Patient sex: M
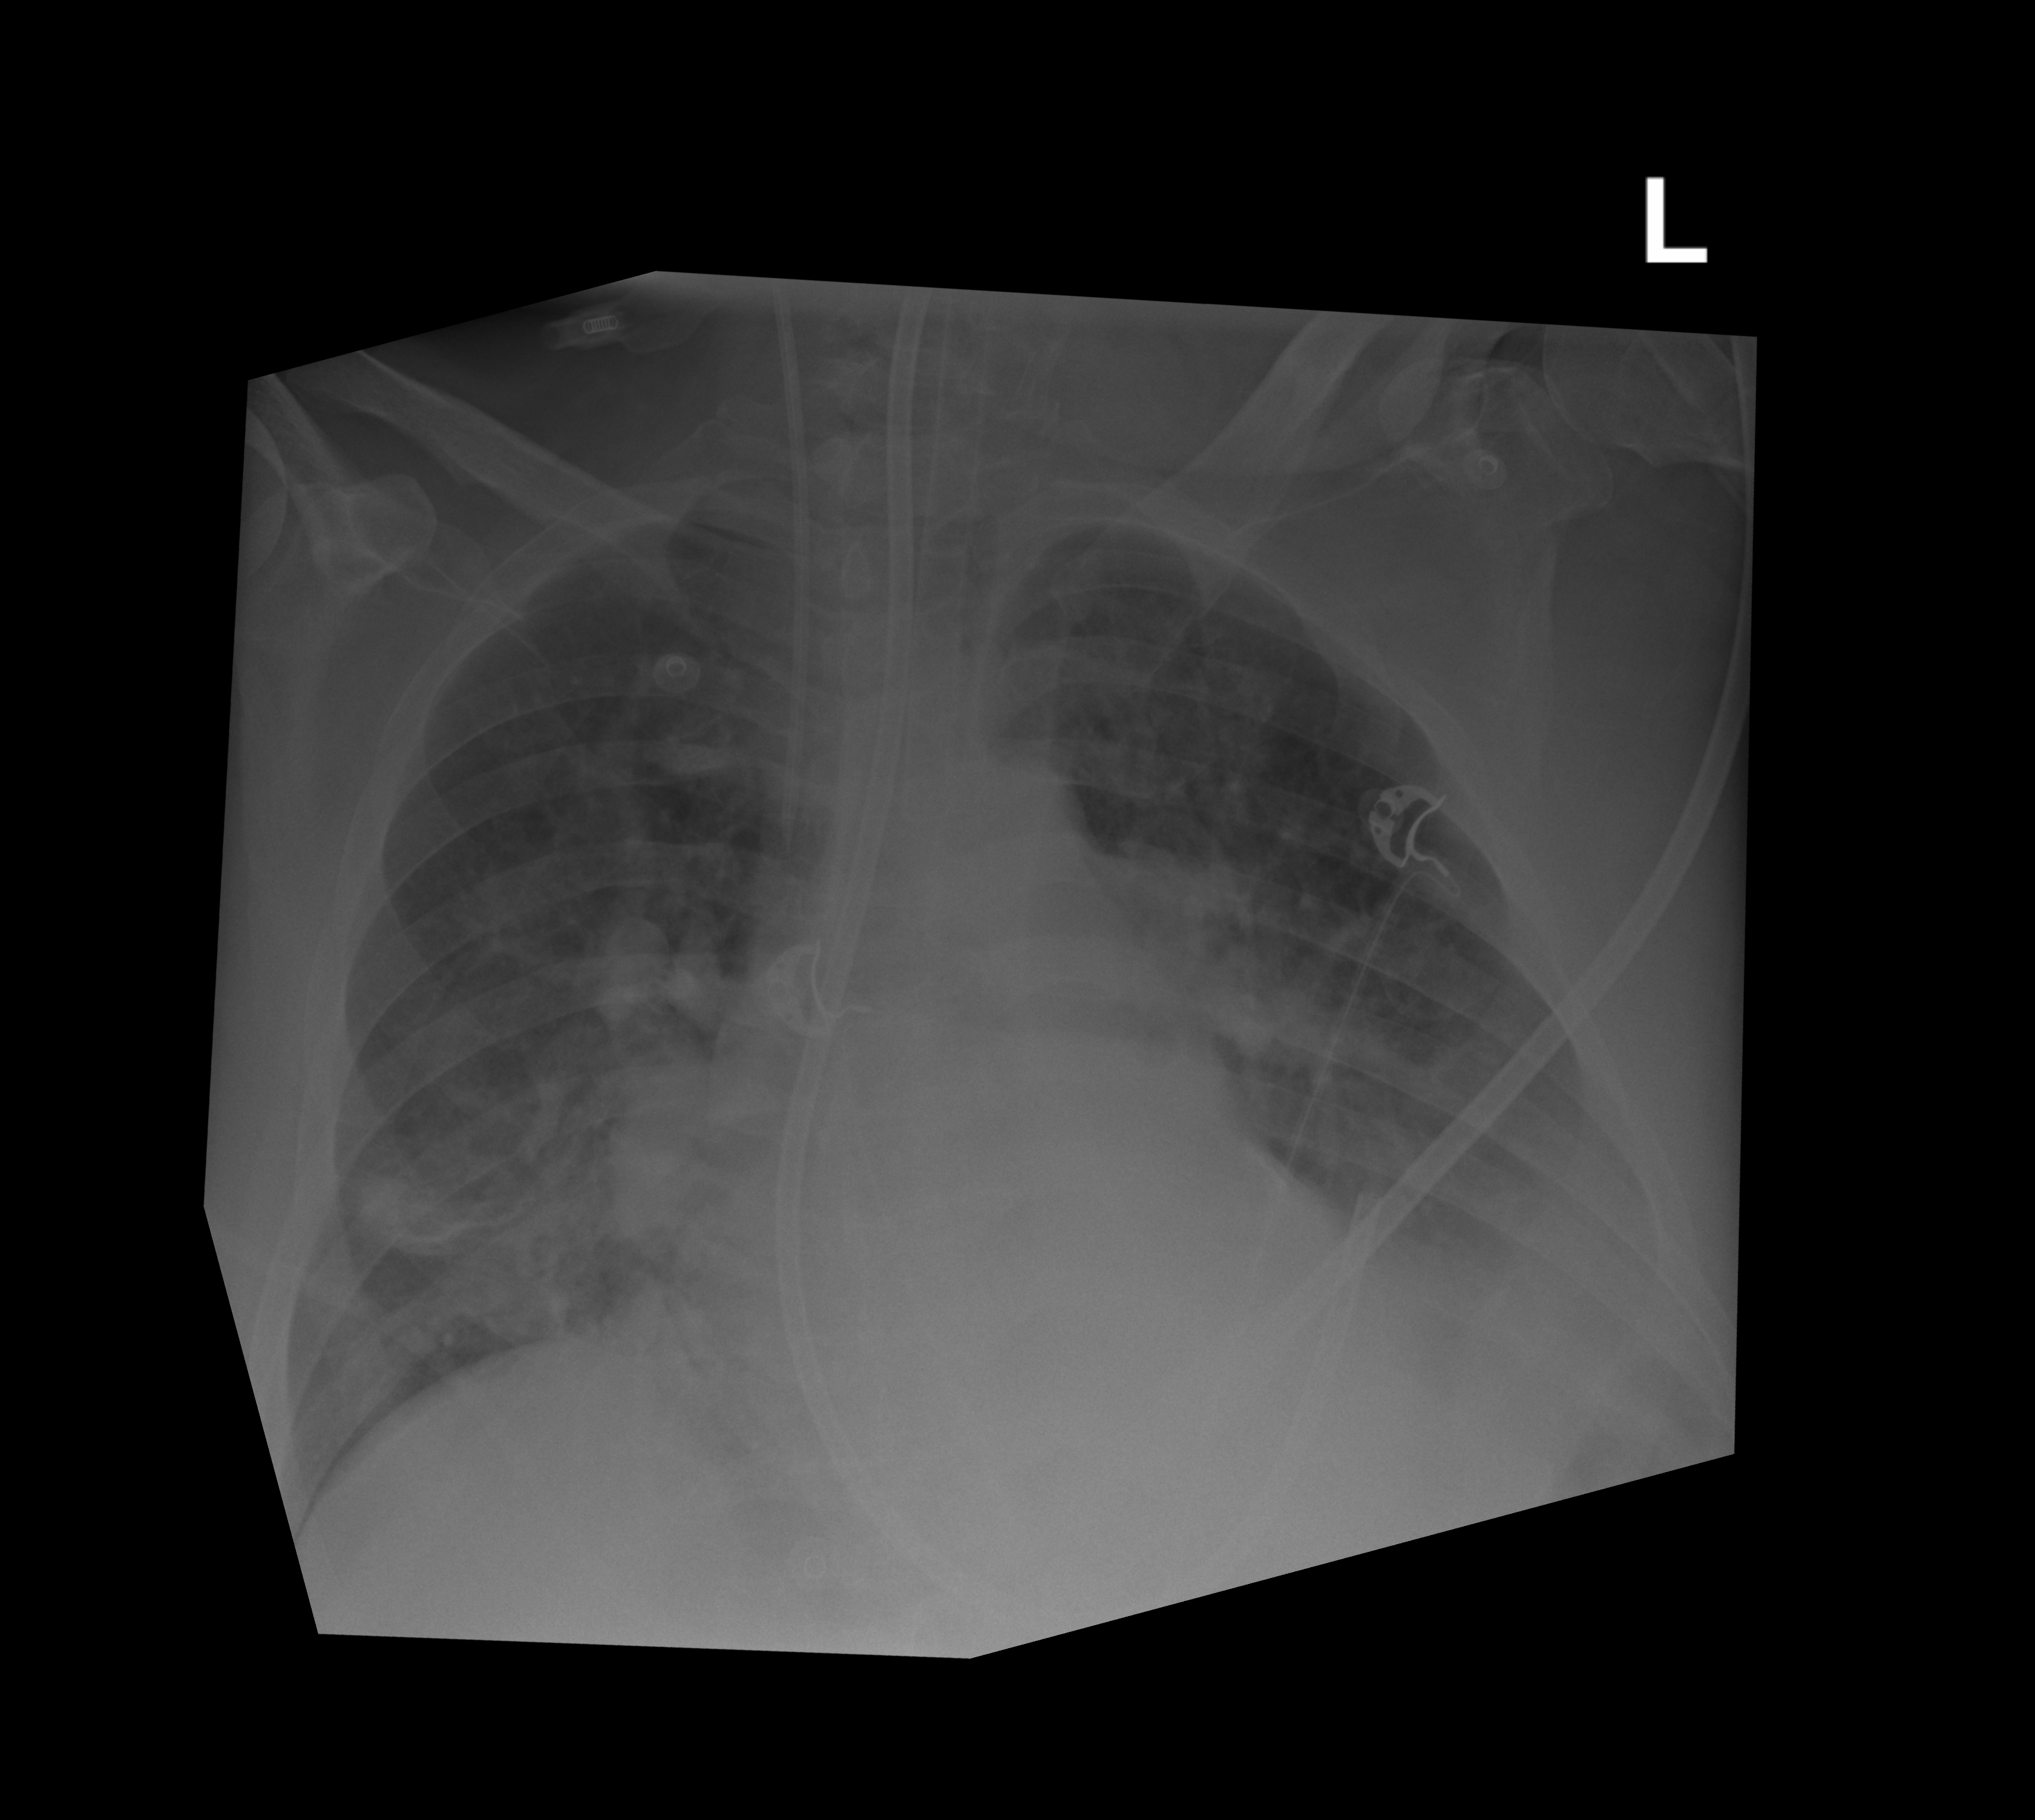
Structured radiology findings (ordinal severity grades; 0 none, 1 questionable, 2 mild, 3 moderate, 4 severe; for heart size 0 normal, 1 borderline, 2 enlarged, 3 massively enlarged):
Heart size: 2
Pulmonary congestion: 3
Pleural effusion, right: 2
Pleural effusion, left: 3
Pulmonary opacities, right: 3
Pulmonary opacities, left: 2
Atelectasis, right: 2
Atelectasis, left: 3